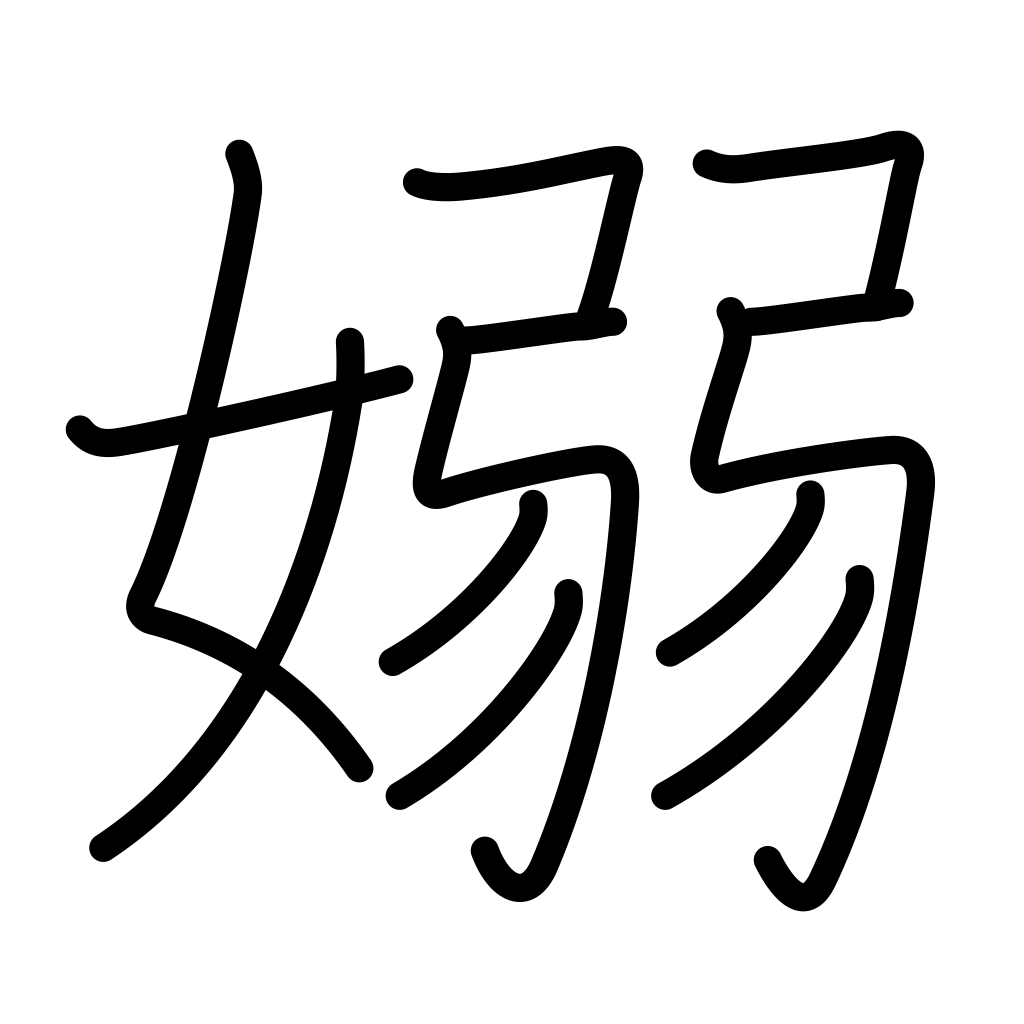
Meaning: supple, pliant, delicate, slender